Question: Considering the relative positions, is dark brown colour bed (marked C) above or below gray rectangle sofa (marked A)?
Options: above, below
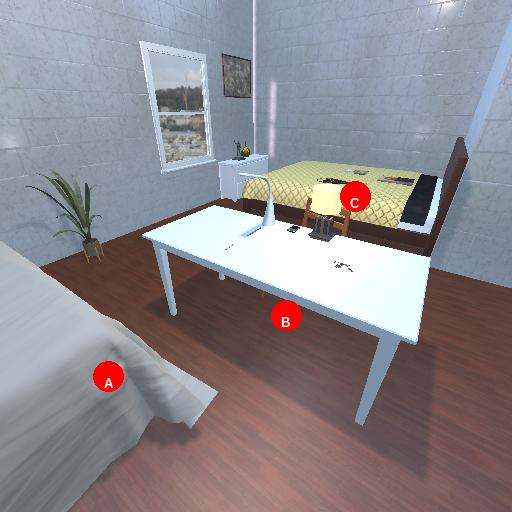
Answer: above